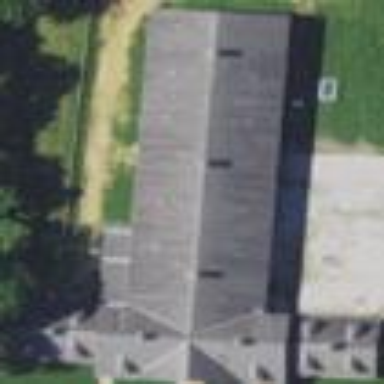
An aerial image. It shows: Stable building.